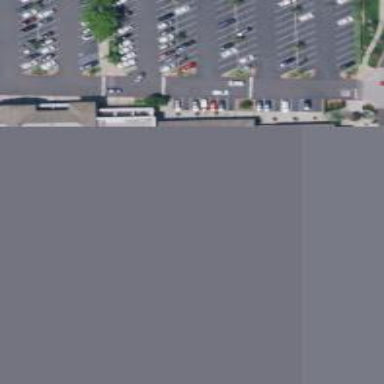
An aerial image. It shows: Retail building.